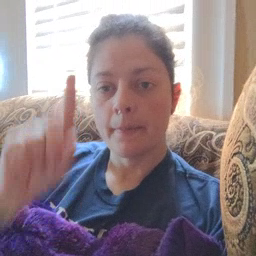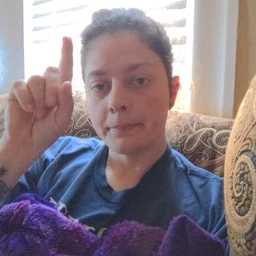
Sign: up